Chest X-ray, PA view. Patient: 39 years old, sex M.
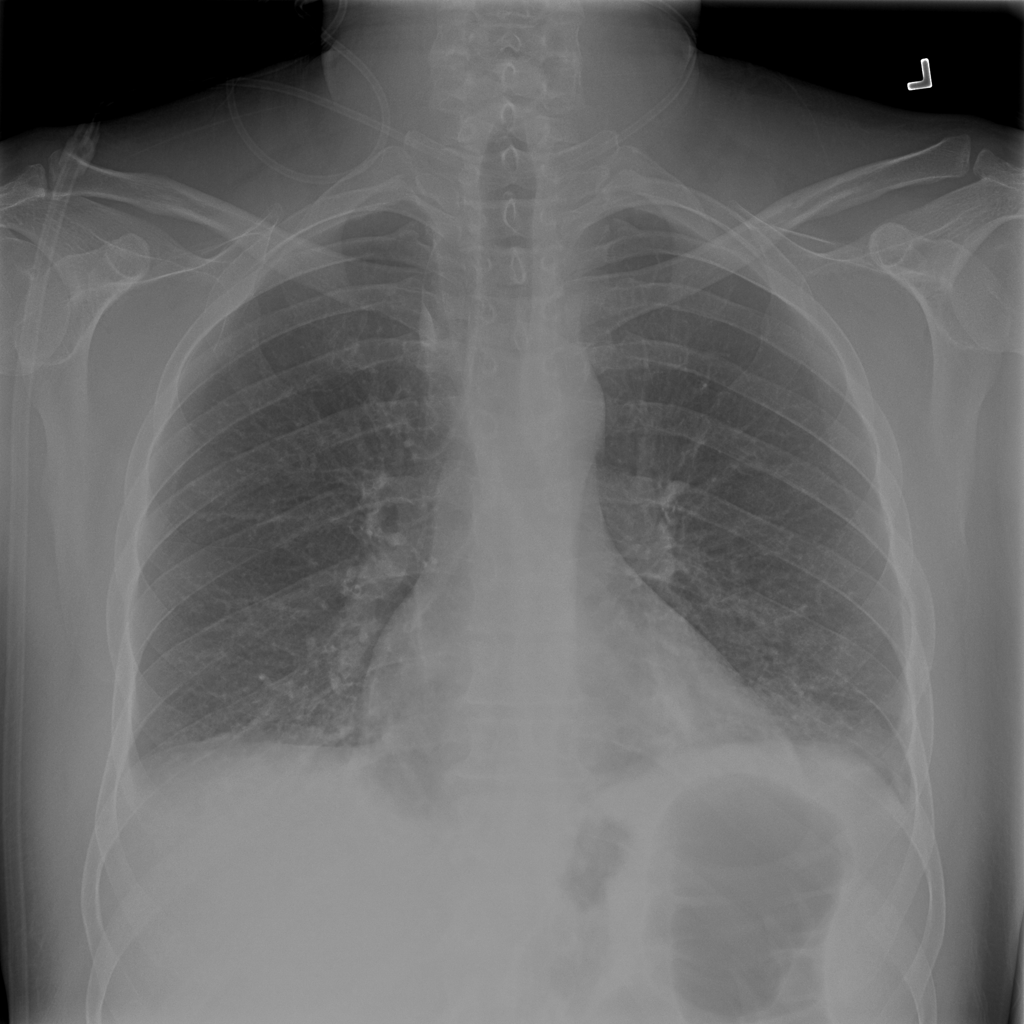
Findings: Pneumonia